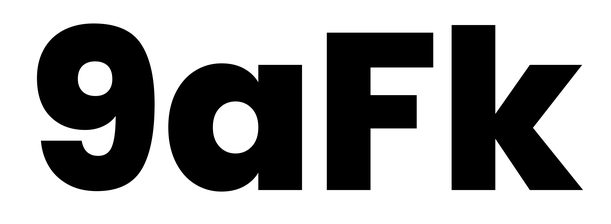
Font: Poppins-ExtraBold